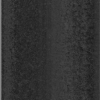
Label: dusty